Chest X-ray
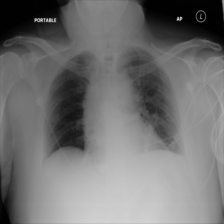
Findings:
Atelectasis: positive
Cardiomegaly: negative
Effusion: negative
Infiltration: negative
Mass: negative
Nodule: negative
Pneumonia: negative
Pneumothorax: negative
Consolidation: negative
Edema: negative
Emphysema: negative
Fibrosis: negative
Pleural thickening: negative
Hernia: negative